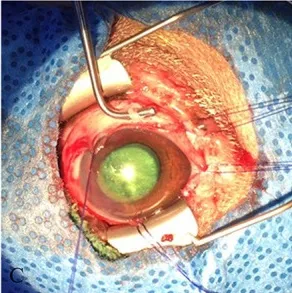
Surgical and schematic images of the strabismus repair. (C) Image of the sutures placed in the longitudinally split partial DRM and SIS patches above the torn area. Schematic image of DRM, dorsal rectus muscle; MRM, medial rectus muscle; LRM, lateral rectus muscle; VRM, ventral rectus muscle; SIS, small intestine submucosa.
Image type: medical_photograph (other_medical_photograph)